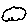
Label: cloud